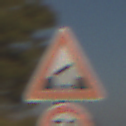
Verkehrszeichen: BeweglicheBruecke
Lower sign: Geschwindigkeit50
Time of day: MorningAfternoon
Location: Outdoor (Nature)
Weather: PartlyCloudy
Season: NotSpecified
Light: Natural